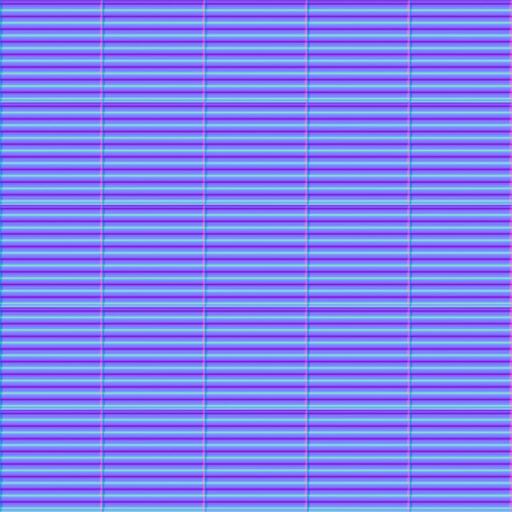
blind pavement paving platform tactile train white